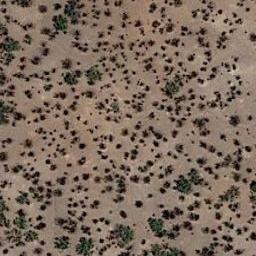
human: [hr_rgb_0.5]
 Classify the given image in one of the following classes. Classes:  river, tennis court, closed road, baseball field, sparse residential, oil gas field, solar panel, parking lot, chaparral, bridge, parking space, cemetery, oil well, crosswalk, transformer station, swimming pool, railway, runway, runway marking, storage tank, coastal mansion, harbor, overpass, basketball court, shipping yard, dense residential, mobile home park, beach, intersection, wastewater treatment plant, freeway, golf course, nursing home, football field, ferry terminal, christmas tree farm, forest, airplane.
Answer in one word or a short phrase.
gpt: chaparral